Question: I am following <URL> to add Facebook SDK to my xCode project with 'Storyboard'.
I did all the steps that described there.
We have a HelloFacebookSample in the Sample folder of Facebook SDK. it includes this code:
'''
- (void)viewDidLoad {
[super viewDidLoad];
// Create Login View so that the app will be granted "status_update" permission.
FBLoginView *loginview = [[FBLoginView alloc] init];
loginview.frame = CGRectOffset(loginview.frame, 5, 5);
loginview.delegate = self;
[self.view addSubview:loginview];
[loginview sizeToFit];
}
// Post Status Update button handler; will attempt to invoke the native
// share dialog and, if that's unavailable, will post directly
- (IBAction)postStatusUpdateClick:(UIButton *)sender {
// Post a status update to the user's feed via the Graph API, and display an alert view
// with the results or an error.
NSString *name = self.loggedInUser.first_name;
NSString *message = [NSString stringWithFormat:@"Updating status for %@ at %@",
name != nil ? name : @"me" , [NSDate date]];
// if it is available to us, we will post using the native dialog
BOOL displayedNativeDialog = [FBNativeDialogs presentShareDialogModallyFrom:self
initialText:nil
image:nil
url:nil
handler:nil];
if (!displayedNativeDialog) {
[self performPublishAction:^{
// otherwise fall back on a request for permissions and a direct post
[FBRequestConnection startForPostStatusUpdate:message
completionHandler:^(FBRequestConnection *connection, id result, NSError *error) {
[self showAlert:message result:result error:error];
self.buttonPostStatus.enabled = YES;
}];
self.buttonPostStatus.enabled = NO;
}];
}
}
'''
Then sample works fine, but when I want to have it on my own project, I have this problem:
It is successfully added the FBLoginView to my self.view. but when I 'Login' and then want to post something I just go to this page:

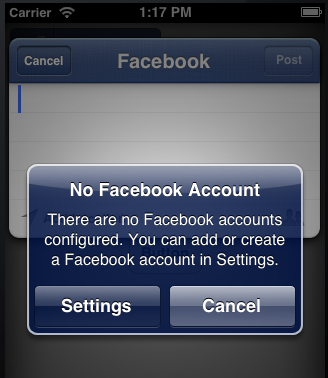
Answer: Finally I found the problem. I needed to add these codes to my AppDelegate:
'''
- (BOOL)application:(UIApplication *)application
openURL:(NSURL *)url
sourceApplication:(NSString *)sourceApplication
annotation:(id)annotation {
// attempt to extract a token from the url
return [FBSession.activeSession handleOpenURL:url];
}
- (void)applicationWillTerminate:(UIApplication *)application {
// FBSample logic
// if the app is going away, we close the session object
[FBSession.activeSession close];
}
- (void)applicationDidBecomeActive:(UIApplication *)application {
// FBSample logic
// We need to properly handle activation of the application with regards to SSO
// (e.g., returning from iOS 6.0 authorization dialog or from fast app switching).
[FBSession.activeSession handleDidBecomeActive];
}
'''
They were not described in the link. It could be better to let the new users know about these details.